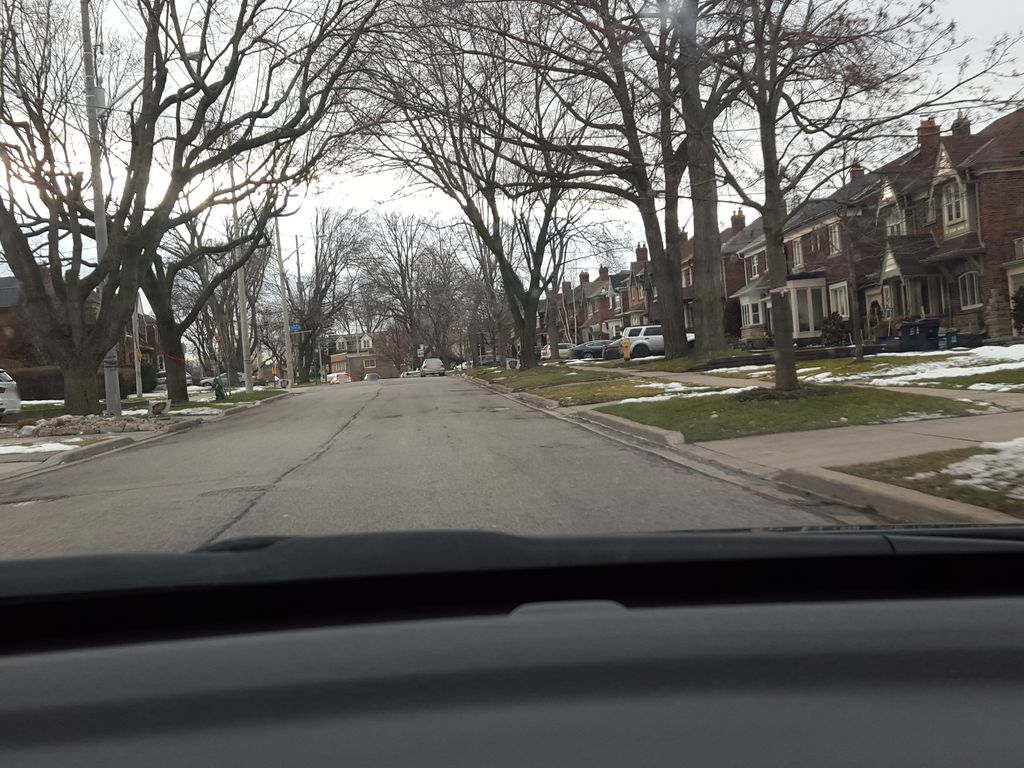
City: toronto